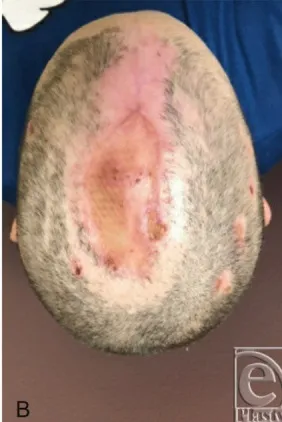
Postoperative photograph. (b) Three-month follow-up.
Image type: medical_photograph (other_medical_photograph)